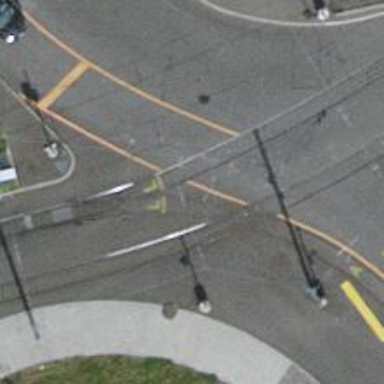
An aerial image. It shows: Tram level crossing on the railway.